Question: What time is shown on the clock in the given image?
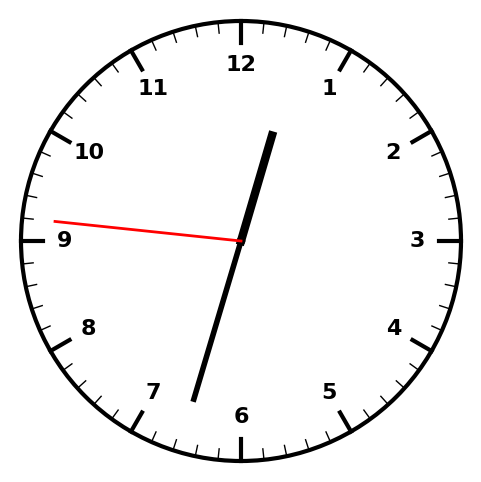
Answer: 12:32:46